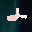
Label: 2